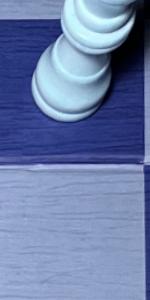
Label: Empty